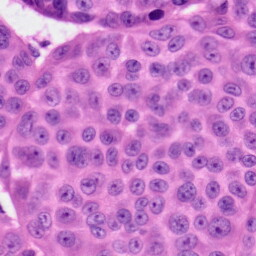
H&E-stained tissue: Skin